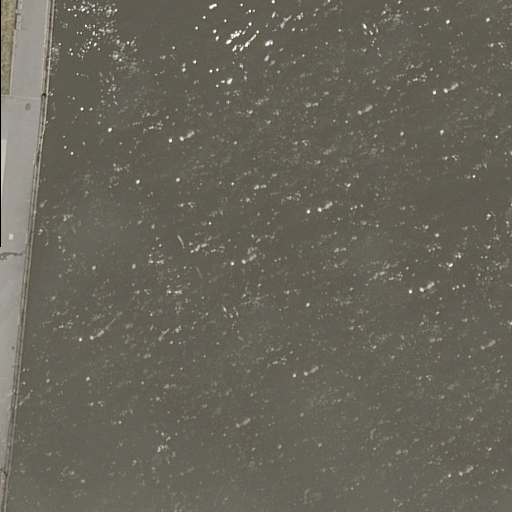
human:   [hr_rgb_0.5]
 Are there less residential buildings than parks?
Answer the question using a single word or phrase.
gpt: yes

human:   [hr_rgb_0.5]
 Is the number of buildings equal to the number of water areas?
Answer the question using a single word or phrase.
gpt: no

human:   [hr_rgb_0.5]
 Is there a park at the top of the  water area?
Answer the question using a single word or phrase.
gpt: yes

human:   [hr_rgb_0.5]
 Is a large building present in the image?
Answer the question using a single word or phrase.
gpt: no

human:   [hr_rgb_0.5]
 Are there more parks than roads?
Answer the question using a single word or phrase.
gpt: yes

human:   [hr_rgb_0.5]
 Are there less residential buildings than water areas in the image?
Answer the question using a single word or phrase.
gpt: yes

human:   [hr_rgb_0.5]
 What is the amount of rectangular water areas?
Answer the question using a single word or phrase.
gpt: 0

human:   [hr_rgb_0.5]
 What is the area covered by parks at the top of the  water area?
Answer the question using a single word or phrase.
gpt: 1131m2

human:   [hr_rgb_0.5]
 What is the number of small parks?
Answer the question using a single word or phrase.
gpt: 0

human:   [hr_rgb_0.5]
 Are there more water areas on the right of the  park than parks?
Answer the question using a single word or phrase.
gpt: no

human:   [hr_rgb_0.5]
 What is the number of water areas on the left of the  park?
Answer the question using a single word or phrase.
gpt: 0

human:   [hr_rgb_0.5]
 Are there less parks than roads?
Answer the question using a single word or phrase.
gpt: no

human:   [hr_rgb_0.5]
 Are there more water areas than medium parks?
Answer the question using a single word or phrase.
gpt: yes

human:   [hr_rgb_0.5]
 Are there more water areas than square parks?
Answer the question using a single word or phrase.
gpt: yes

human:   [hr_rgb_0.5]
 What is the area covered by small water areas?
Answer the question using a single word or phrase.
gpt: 0m2

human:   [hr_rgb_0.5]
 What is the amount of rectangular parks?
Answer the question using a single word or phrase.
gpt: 1

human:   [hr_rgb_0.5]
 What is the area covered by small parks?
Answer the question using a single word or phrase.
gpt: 0m2

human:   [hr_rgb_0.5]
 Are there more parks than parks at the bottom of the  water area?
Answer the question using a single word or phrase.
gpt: yes

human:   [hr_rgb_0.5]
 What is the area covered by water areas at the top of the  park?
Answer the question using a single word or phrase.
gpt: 0m2

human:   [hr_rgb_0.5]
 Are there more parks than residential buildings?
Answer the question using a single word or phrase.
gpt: yes

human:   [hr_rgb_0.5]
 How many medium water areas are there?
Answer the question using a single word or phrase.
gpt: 0

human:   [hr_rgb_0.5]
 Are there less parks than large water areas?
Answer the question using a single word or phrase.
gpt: no

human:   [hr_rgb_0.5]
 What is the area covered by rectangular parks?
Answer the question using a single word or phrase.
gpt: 1131m2

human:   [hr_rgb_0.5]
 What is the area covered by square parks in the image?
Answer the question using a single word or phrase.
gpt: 0m2

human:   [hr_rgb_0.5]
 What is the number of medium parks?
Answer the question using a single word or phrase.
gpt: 0

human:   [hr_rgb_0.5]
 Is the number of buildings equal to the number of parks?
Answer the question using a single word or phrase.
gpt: no

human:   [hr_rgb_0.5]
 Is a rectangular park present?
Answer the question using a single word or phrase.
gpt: yes

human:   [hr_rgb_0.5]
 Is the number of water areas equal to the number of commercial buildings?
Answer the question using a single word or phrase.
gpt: no

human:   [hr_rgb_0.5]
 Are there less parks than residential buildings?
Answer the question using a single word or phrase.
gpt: no

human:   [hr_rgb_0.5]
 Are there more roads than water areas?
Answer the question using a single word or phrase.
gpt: no

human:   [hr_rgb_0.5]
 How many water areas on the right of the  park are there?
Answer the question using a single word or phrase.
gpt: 0

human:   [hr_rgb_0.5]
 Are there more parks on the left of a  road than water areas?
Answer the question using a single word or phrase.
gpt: no

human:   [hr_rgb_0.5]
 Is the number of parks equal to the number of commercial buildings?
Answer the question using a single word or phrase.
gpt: no

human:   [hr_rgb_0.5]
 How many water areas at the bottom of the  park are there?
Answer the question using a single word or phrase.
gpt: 1

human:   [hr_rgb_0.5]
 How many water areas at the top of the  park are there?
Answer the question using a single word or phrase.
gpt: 0

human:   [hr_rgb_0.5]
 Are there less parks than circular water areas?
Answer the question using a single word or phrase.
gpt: no